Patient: sex F, age 54
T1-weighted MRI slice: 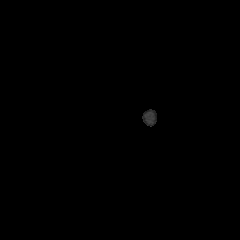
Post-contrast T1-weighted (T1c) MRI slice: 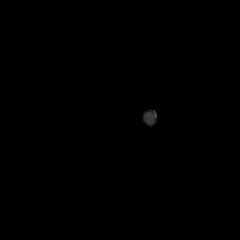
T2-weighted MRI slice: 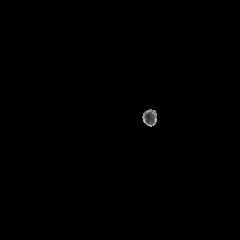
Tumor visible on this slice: no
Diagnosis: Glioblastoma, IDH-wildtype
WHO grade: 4